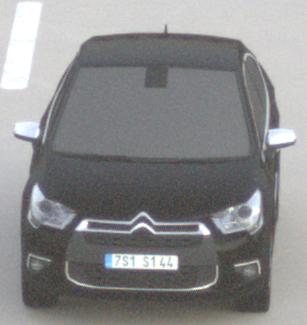
Make: Citroen
Model: DS 4 VTi 120
Detailed model: DS 4
Model produced from: 2011/05
Model produced until: 2015/01
Doors: 5
Color: black
Road condition: dry road
Daytime: sunrise or sunset
Contrast: low contrast